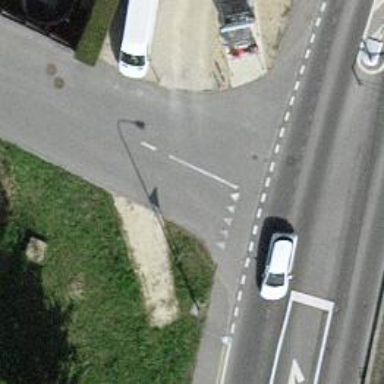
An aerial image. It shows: Marked crossing on the road.